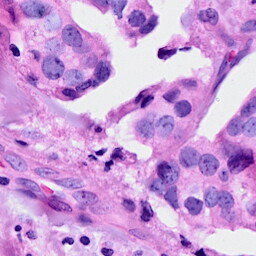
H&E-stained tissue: Breast